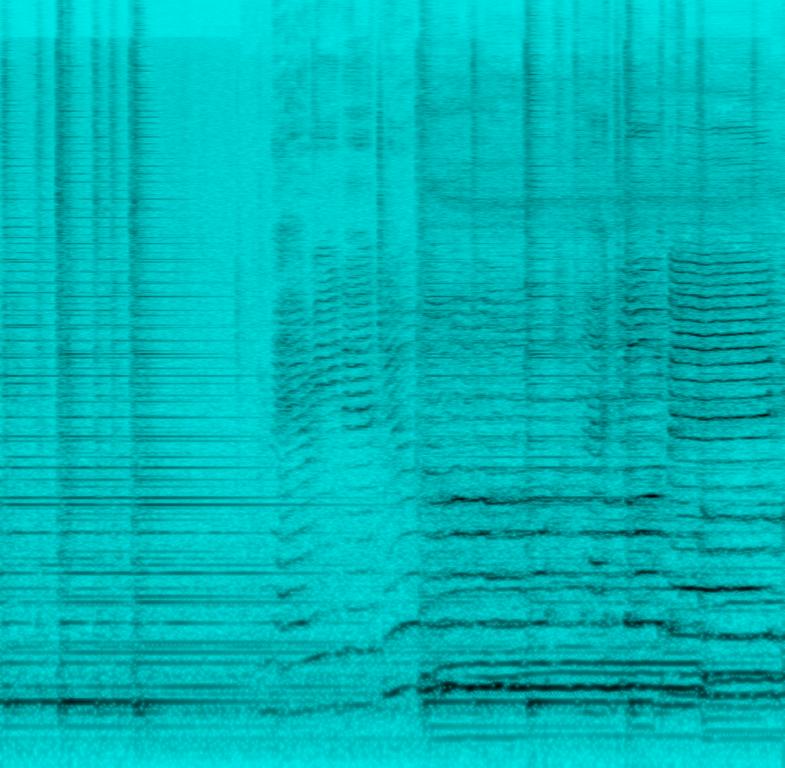
This low quality audio features a child singing the main melody. This is accompanied by other children's voices singing vocables in the background in harmony. An acoustic guitar strums chords. There are no other instruments in this song. This song has a holiday mood. This song can be played in a Christmas movie.